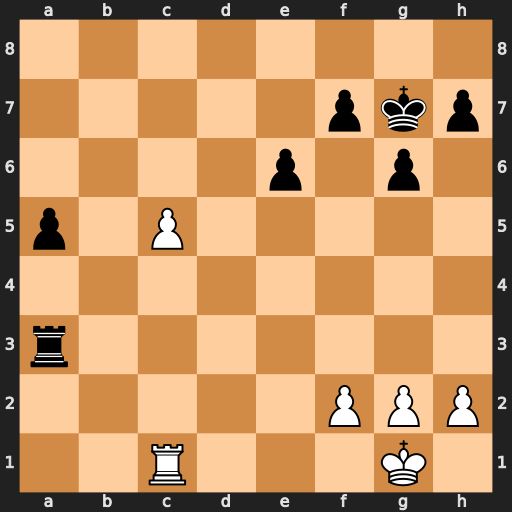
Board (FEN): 8/5pkp/4p1p1/p1P5/8/r7/5PPP/2R3K1
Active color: w
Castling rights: -
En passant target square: -
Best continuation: c6 Rd3 c7